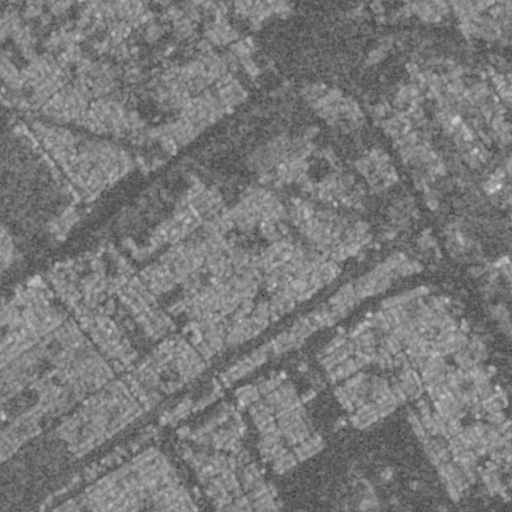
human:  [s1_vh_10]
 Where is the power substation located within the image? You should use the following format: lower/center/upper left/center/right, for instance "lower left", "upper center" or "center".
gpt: The power substation is located in the upper right of the image.
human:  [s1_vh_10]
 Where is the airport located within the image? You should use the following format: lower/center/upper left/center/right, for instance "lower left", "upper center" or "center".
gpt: There is no airport in the image.

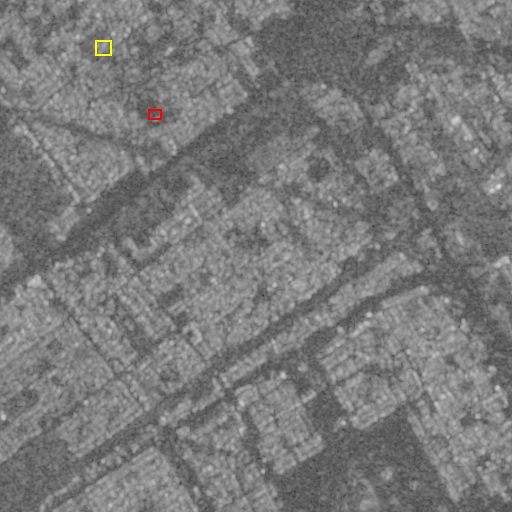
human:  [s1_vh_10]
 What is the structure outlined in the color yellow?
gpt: The structure outlined in yellow is a gas station.
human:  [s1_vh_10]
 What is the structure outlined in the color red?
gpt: The structure outlined in red is a park.
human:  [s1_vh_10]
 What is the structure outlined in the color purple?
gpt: There is no purple outline.